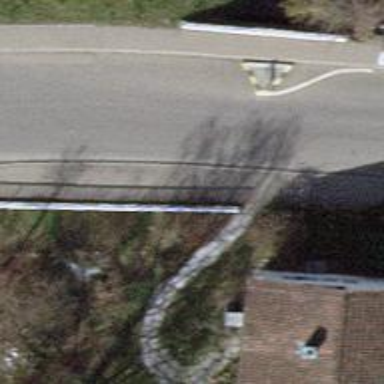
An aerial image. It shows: Sidewalk on bridge.